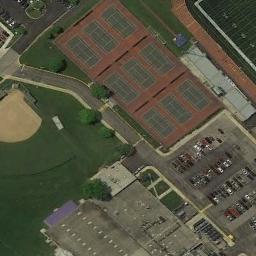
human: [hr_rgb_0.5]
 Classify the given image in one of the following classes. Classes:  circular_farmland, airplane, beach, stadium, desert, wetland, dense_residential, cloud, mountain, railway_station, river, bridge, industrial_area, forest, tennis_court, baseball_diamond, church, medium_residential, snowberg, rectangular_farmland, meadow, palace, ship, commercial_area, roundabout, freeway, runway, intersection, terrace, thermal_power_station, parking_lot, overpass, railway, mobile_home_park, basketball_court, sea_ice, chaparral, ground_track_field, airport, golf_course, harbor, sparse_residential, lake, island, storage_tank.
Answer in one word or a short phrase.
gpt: tennis_court